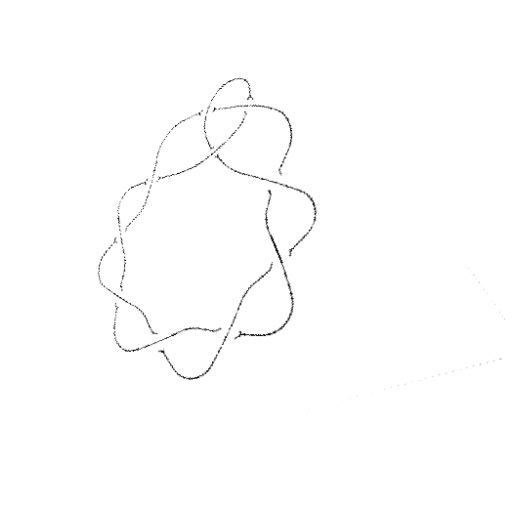
Crossing number: 10